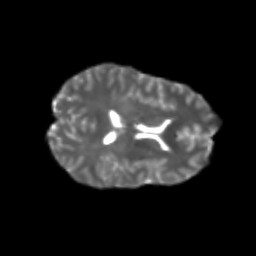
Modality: T2w
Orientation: axial
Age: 20
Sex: female
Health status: healthy
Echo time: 0.074 s